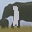
Label: 1